Aerial crown-view tile of a tropical tree (Barro Colorado Island, Panama), acquired 20250818:
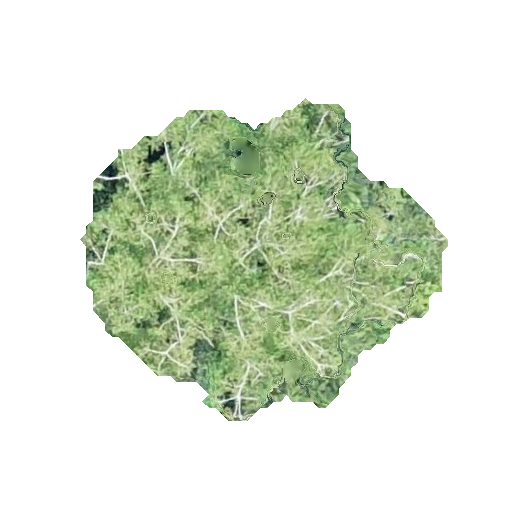
Species: Ocotea oblonga
GBIF accepted scientific name: Ocotea oblonga
Crown area: 113.887 m²